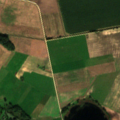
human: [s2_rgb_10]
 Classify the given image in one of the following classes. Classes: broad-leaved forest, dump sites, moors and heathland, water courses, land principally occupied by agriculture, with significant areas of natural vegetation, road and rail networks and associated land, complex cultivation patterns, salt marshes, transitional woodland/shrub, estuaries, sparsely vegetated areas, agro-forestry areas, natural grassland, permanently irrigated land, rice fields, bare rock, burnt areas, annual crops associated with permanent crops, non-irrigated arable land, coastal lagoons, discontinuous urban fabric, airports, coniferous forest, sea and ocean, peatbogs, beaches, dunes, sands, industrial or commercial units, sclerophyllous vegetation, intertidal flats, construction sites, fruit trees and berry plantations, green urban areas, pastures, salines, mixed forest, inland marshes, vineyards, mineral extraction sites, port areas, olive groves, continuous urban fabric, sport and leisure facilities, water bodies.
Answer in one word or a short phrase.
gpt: non-irrigated arable land, complex cultivation patterns, land principally occupied by agriculture, with significant areas of natural vegetation, water bodies